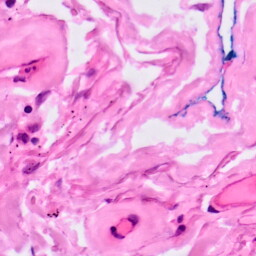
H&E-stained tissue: Lung